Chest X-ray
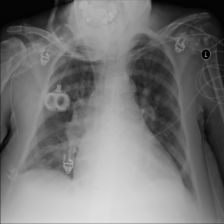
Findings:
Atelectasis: negative
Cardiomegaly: positive
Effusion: negative
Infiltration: positive
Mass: negative
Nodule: negative
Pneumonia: negative
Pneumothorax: negative
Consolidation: negative
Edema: negative
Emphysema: negative
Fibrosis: negative
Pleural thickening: negative
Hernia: negative